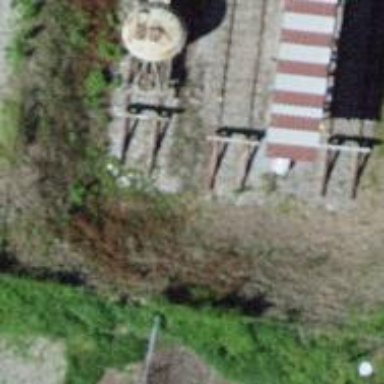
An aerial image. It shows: Railway buffer stop.